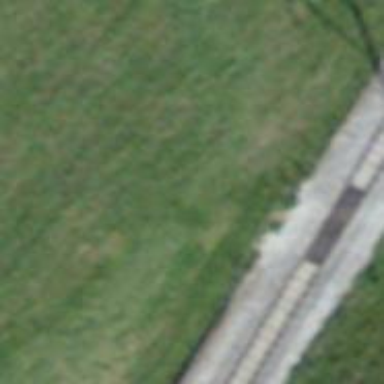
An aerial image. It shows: Track with very rough surface.